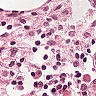
Metastatic tissue present: no